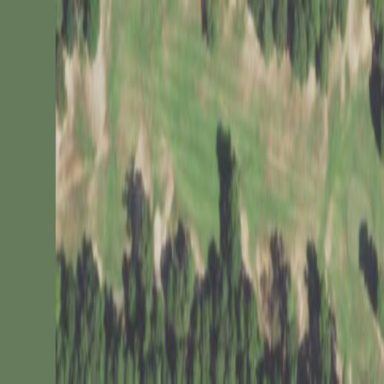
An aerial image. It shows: Area with grass used as rough in golf course.